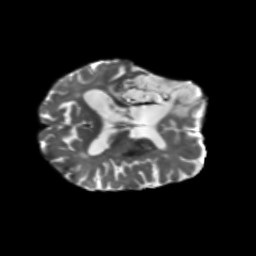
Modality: T2w
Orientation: axial
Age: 71
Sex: female
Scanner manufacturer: siemens
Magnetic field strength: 3 T
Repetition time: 5.25 s
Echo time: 0.08 s